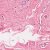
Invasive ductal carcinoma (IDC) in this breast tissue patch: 0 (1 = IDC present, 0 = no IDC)